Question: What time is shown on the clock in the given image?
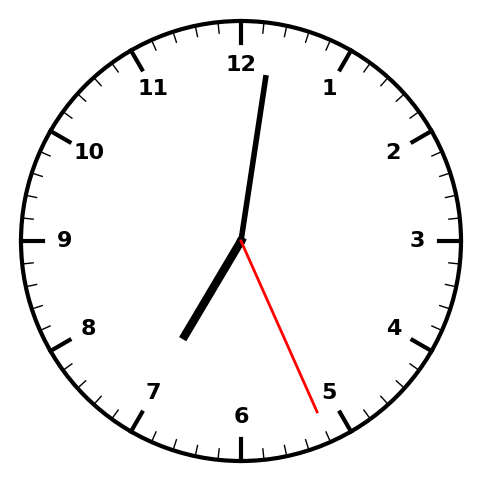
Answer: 07:01:26